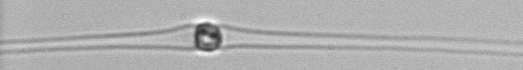
Label: Chaetoceros_danicus